Chest X-ray. View position: PA
Patient age: 64
Patient sex: M
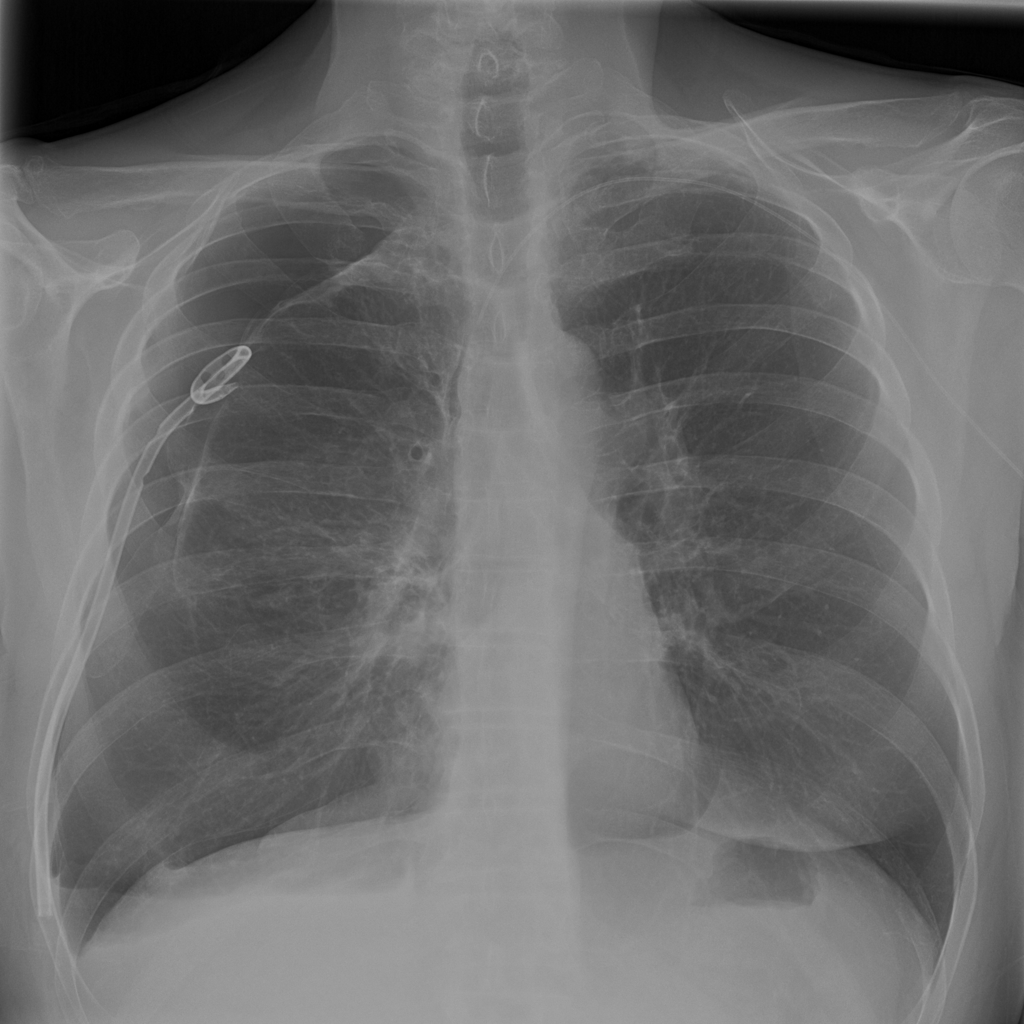
Finding: Pneumothorax